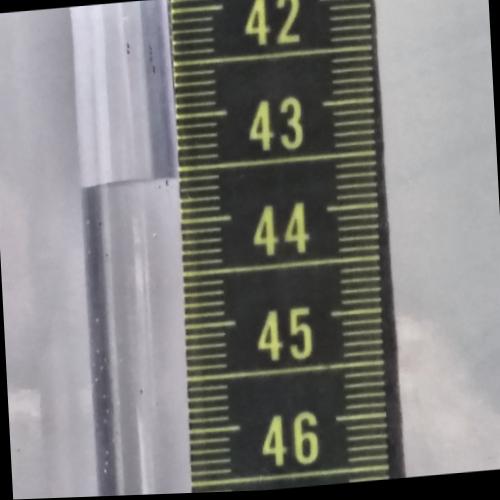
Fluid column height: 43.6 cm